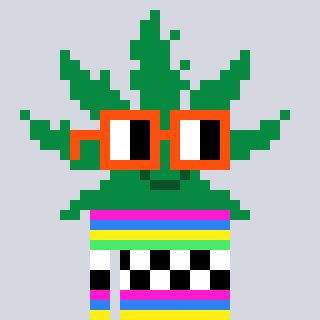
a pixel art character with square orange glasses, a weed-shaped head and a orange-colored body on a cool background